Question: I have some XML that I am building that looks like this:
'''
<actionitem actiontaken="none" target="0" targetvariable="0">
<windowname>Popup Window</windowname>
<windowposx>-1</windowposx>
<windowposy>-1</windowposy>
<windowwidth>-1</windowwidth>
<windowheight>-1</windowheight>
<noscrollbars>false</noscrollbars>
<nomenubar />
<notoolbar />
<noresize />
<nostatus />
<nolocation />
<browserWnd />
</actionitem>
'''
This XML has to be to the exact specifications of the client, meaning I can't have a whitespace in the closing tag. I know that MSDN says this:
> When writing an empty element, an additional space is added between tag name and
the closing tag, for example . This provides compatibility with older browsers.
But, the client won't/can't budge on this. So, I thought I could try something like this to remedy the problem:
'''
xelement.ReplaceWith(" />", "/>");
'''
But when I run the program, I get this error message:
'''
Non white space characters cannot be added to content.
'''

So, does anyone know how I can remove that white space once I've built the XML document?
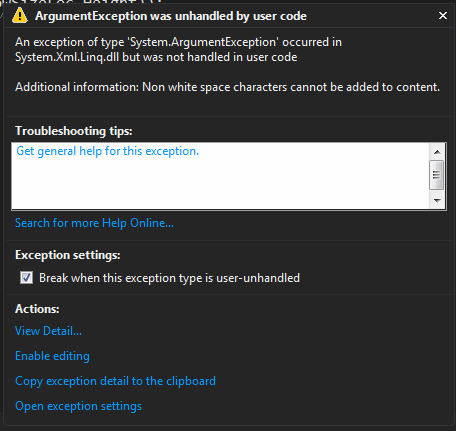
Answer: I don't know of a way to do it using an 'XElement', the best option will be to read the 'Xml' as text but to avoid unnecessary excess string allocation, do it via a string builder:
'''
var element = new XElement...;
var stringBuilder = new StringBuilder();
using (var stringWriter = new StringWriter(stringBuilder))
{
element.Save(stringWriter);
}
stringBuilder.Replace(" />", "/>");
var xml = stringBuilder.ToString();
Console.WriteLine(xml);
'''
Any method which does a '.ToString().Replace()' is going to be far more costly in terms of memory usage.
The worrying thing about your client's comment is that it sounds like they have a home made xml parser which isn't very good, the whitespace in a self closing tag should not make a difference.